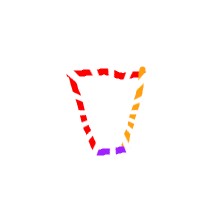
Shape: trapezoid